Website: home-depot
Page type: payment
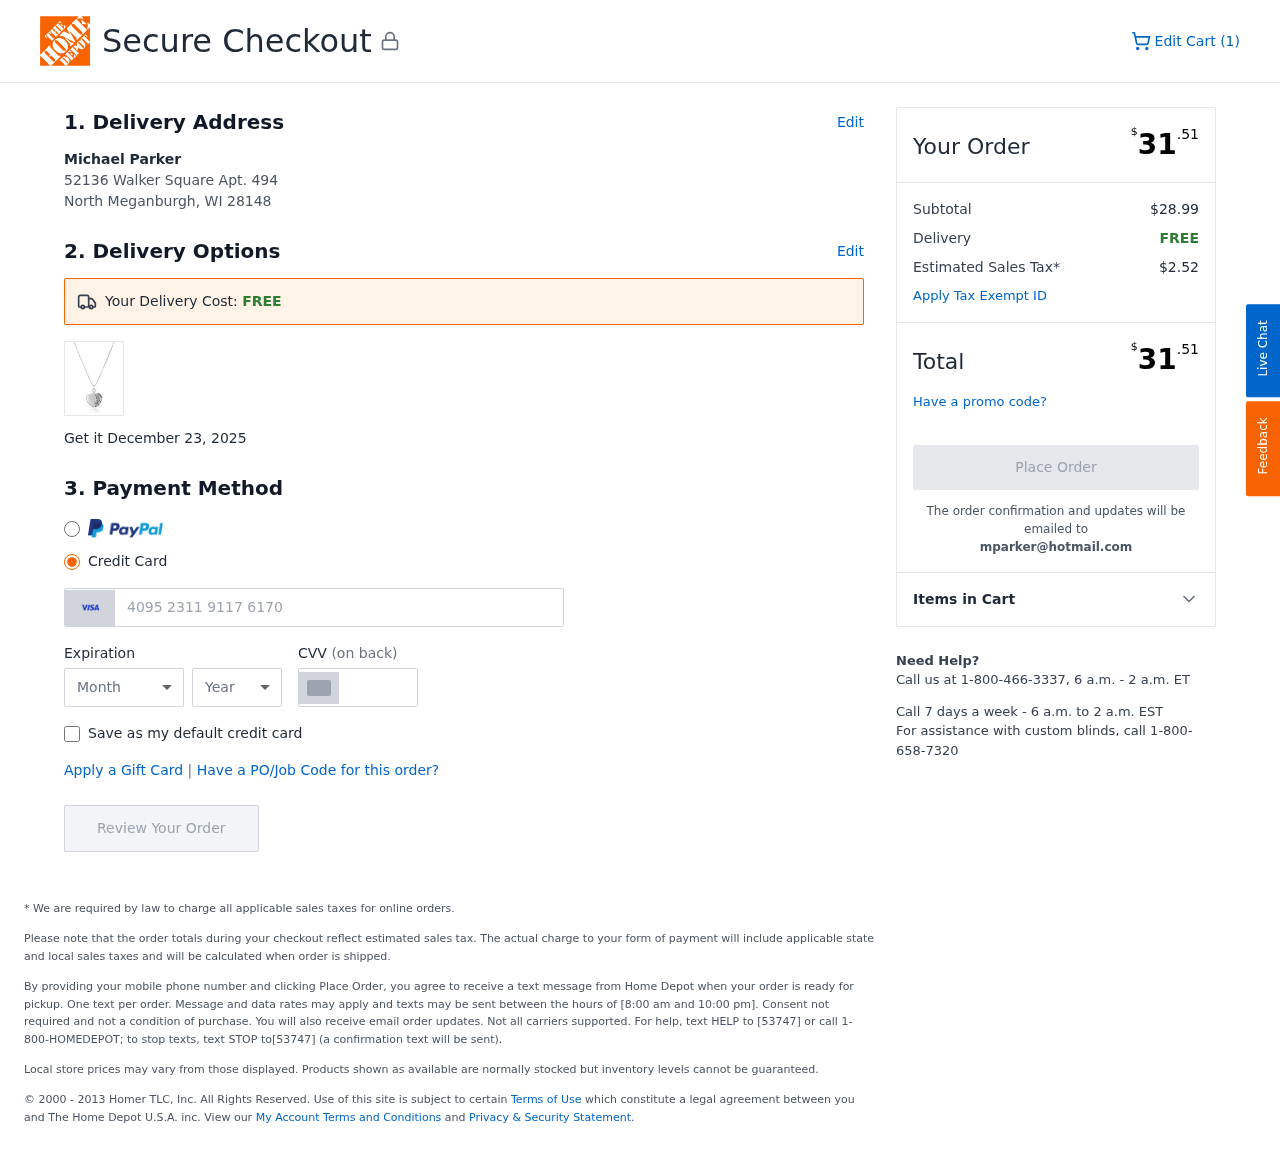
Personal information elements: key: PII_CARD_CVV
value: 148
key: PII_CARD_EXPIRY_MONTH
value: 07
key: PII_CARD_EXPIRY_YEAR
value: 26
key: PII_CARD_NUMBER
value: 4095 2311 9117 6170
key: PII_CITY_STATE_ZIP
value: North Meganburgh, WI 28148
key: PII_EMAIL
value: mparker@hotmail.com
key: PII_FULLNAME
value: Michael Parker
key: PII_STREET
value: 52136 Walker Square Apt. 494
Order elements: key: ORDER_NUM_ITEMS
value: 1
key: ORDER_DELIVERY_DATE
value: December 23, 2025
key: ORDER_TOTAL
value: $31.51
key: ORDER_SUBTOTAL
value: $28.99
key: ORDER_SHIPPING_COST
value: FREE
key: ORDER_TAX
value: $2.52